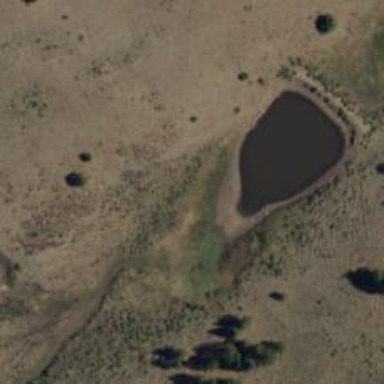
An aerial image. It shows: Reservoir.